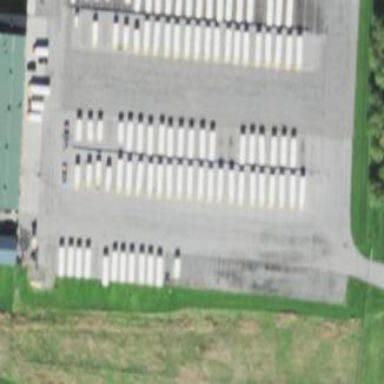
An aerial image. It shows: Asphalt parking area.